Field crop: maize
Growth stage: 2
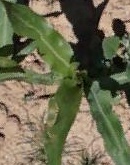
Species: maize